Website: macys
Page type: billing-address
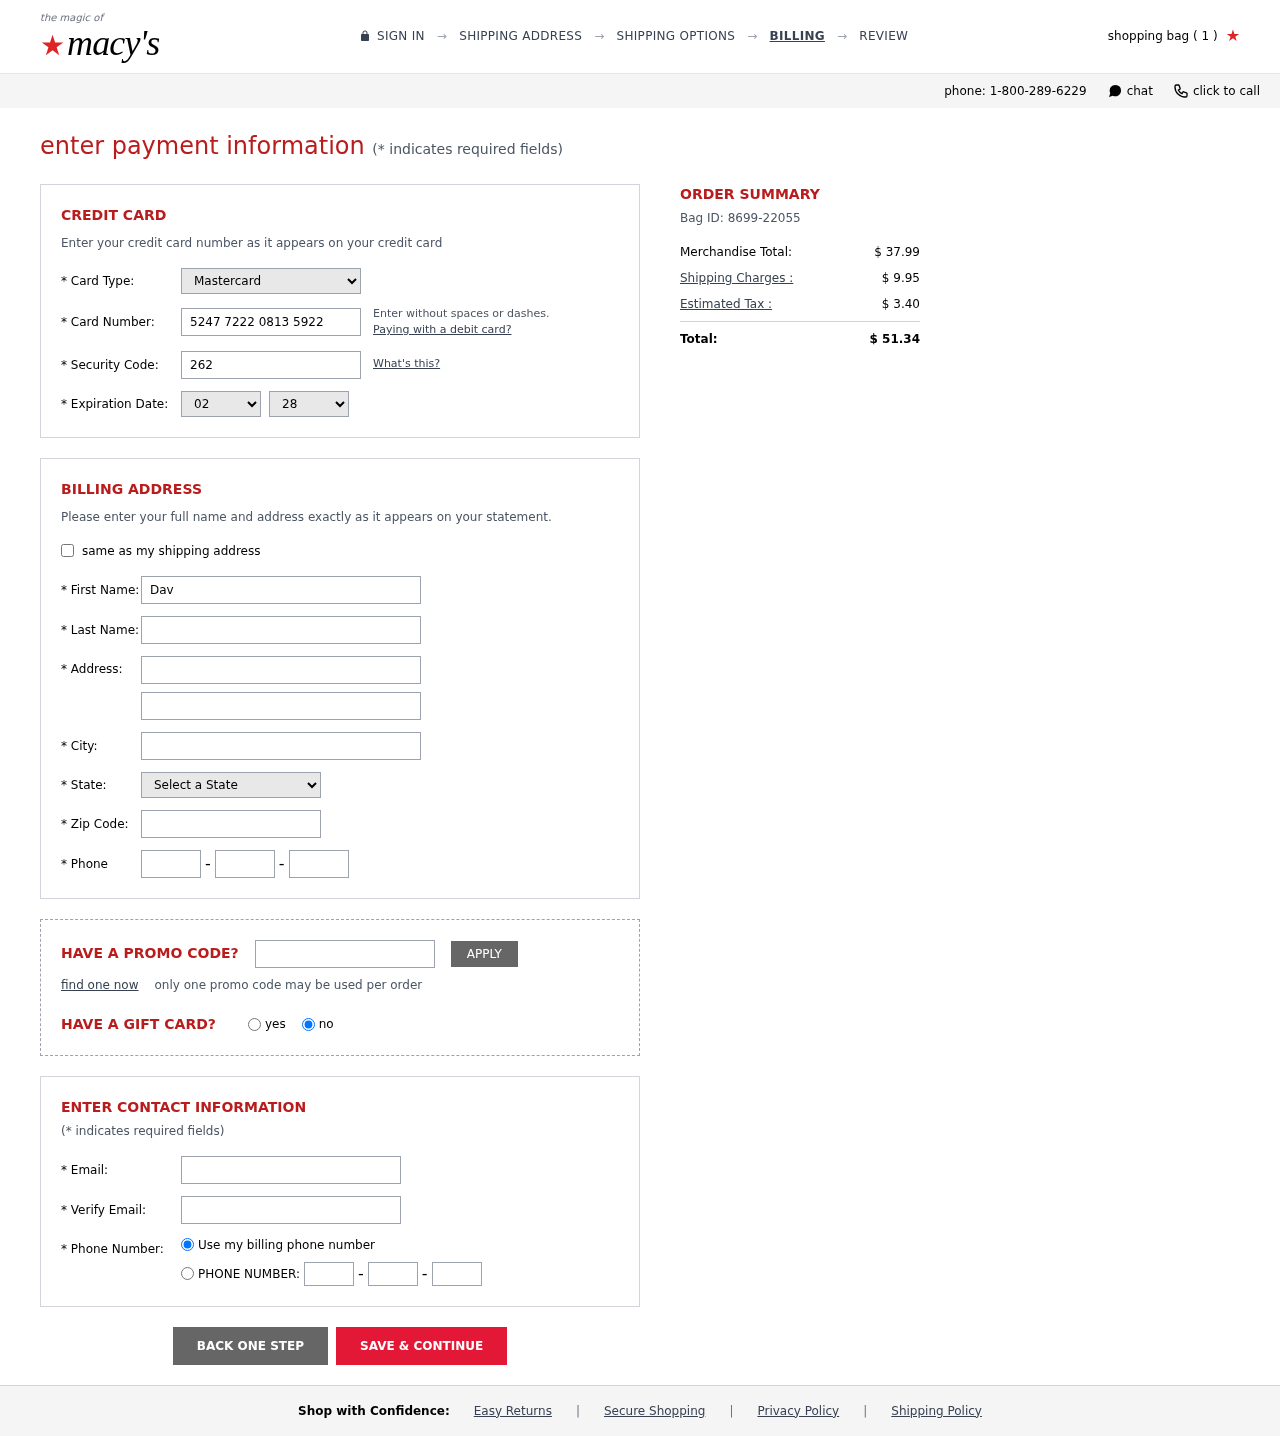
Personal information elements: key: PII_CARD_CVV
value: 262
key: PII_CARD_EXPIRY_MONTH
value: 02
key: PII_CARD_EXPIRY_YEAR
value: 28
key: PII_CARD_NUMBER
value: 5247 7222 0813 5922
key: PII_CARD_TYPE
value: Mastercard
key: PII_CITY
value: Port David
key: PII_EMAIL
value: davidruiz@gmail.com
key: PII_FIRSTNAME
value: David
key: PII_LASTNAME
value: Ruiz
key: PII_PHONE_AREA
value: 443
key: PII_PHONE_PREFIX
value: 376
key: PII_PHONE_SUFFIX
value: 0070
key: PII_POSTCODE
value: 08168
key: PII_STATE_ABBR
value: MH
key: PII_STREET
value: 88949 Davis Trail Suite 612
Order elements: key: ORDER_NUM_ITEMS
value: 1
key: ORDER_ID
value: Bag ID: 8699-22055
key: ORDER_SUBTOTAL
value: $ 37.99
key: ORDER_SHIPPING_COST
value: $ 9.95
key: ORDER_TAX
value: $ 3.40
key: ORDER_TOTAL
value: $ 51.34